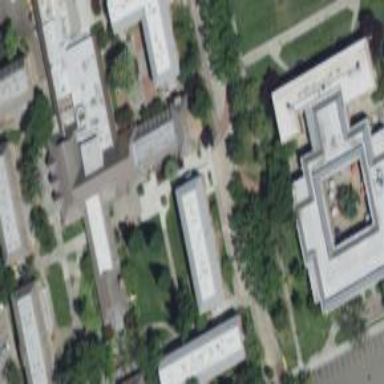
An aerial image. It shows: University building.